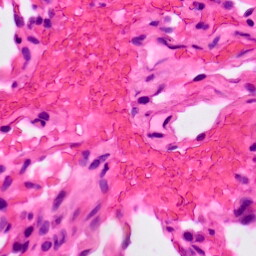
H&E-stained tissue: Lung